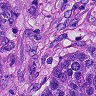
Metastatic tissue present: yes